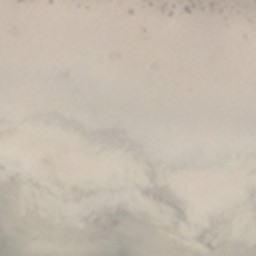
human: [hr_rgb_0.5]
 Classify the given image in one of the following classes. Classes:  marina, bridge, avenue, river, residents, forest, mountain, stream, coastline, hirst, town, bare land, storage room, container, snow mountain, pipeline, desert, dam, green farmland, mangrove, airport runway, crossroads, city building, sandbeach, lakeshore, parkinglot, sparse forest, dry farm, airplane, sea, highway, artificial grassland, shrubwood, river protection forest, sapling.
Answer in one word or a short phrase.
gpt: sandbeach